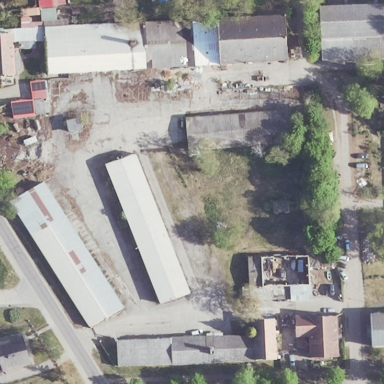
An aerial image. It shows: Farmyard area.